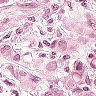
Metastatic tissue present: yes